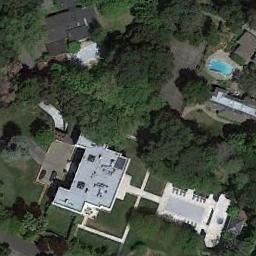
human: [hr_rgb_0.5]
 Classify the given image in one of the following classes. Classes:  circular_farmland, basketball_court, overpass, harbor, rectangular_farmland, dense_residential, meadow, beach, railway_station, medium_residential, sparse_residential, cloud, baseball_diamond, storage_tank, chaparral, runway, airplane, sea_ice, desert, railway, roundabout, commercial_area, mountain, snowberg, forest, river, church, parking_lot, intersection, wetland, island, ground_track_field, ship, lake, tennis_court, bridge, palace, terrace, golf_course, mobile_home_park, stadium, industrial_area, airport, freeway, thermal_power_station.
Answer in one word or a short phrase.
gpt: medium_residential